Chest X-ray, AP view. Patient: 67 years old, sex F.
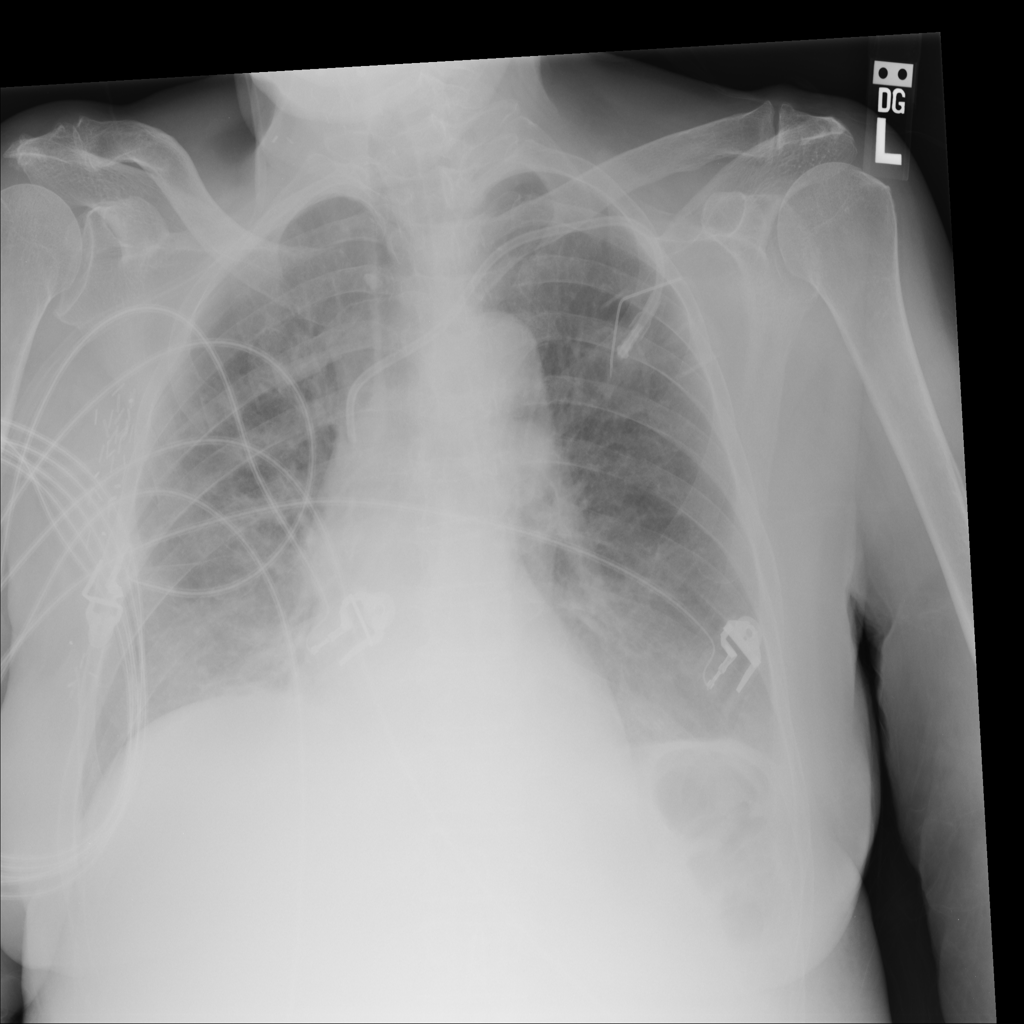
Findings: Edema, Infiltration